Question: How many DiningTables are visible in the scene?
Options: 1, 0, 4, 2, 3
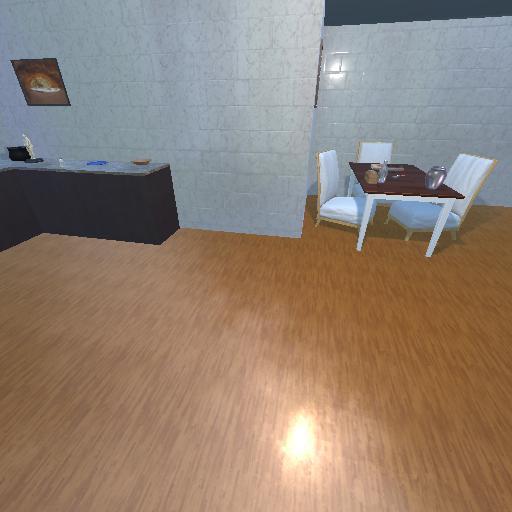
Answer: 1